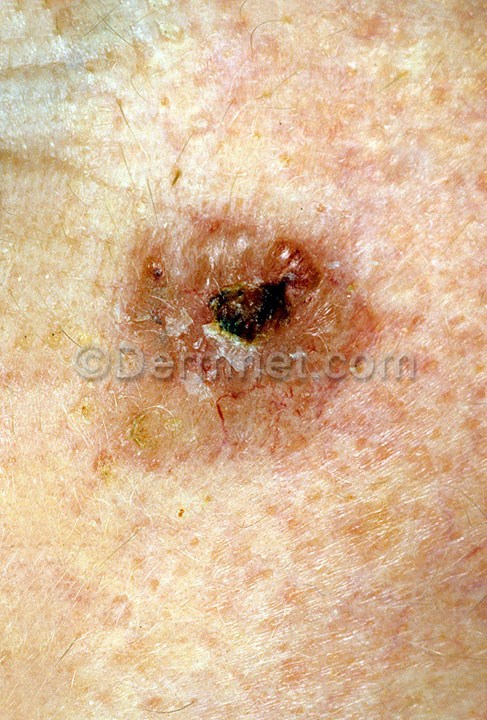
Disease: Actinic Keratosis Basal Cell Carcinoma and other Malignant Lesions